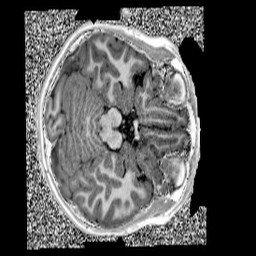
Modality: UNIT1
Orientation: axial
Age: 12
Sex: female
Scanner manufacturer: siemens
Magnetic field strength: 3 T
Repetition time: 4 s
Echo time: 0.00299 s